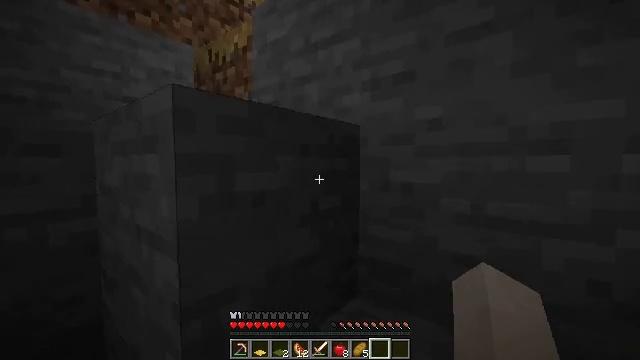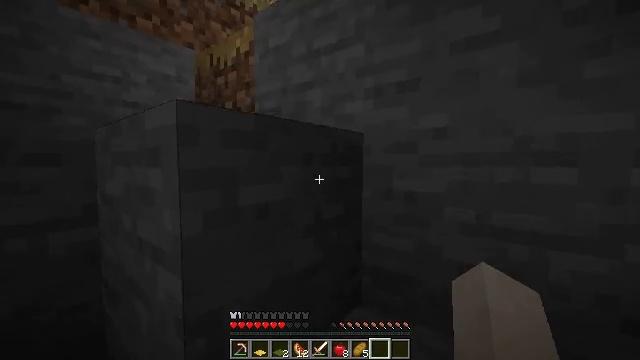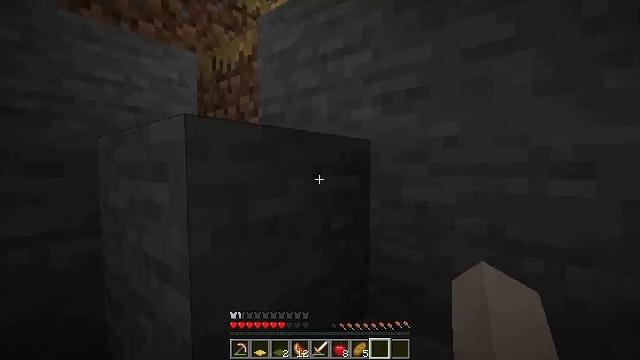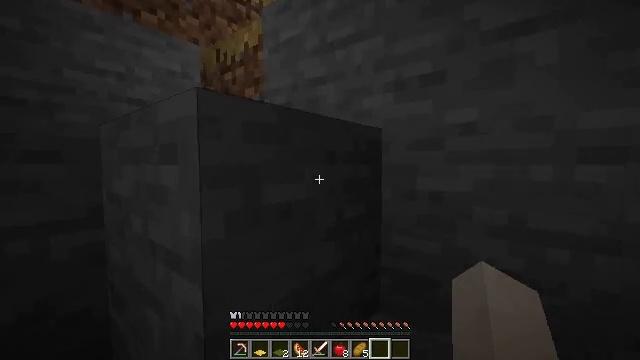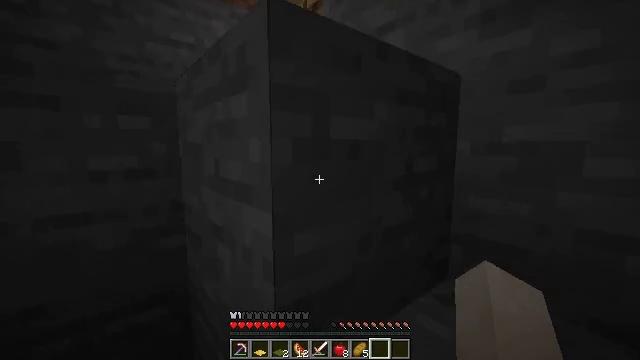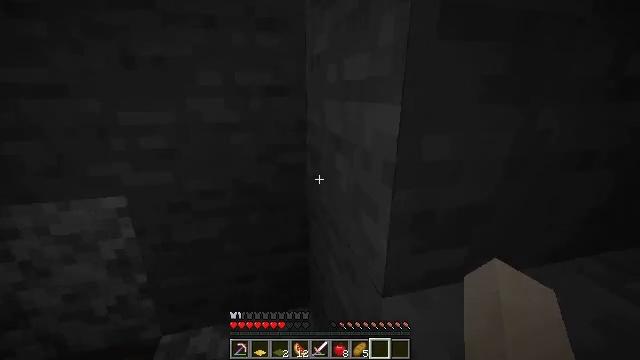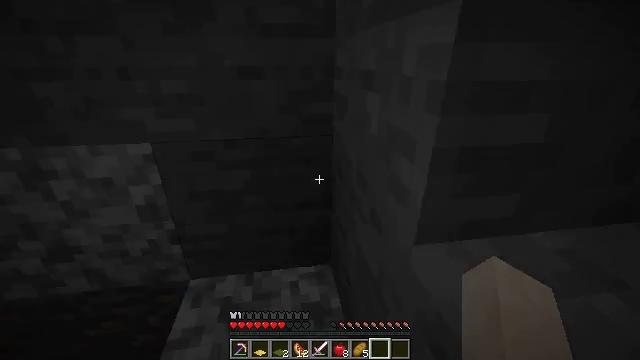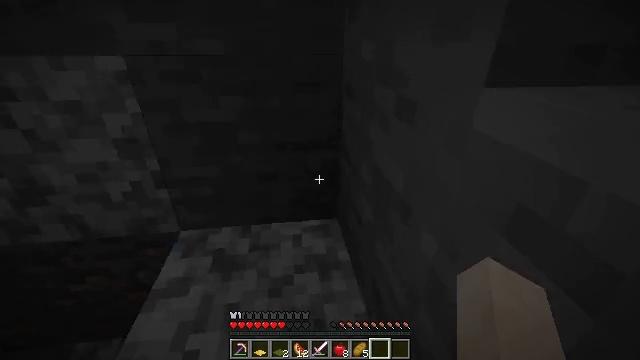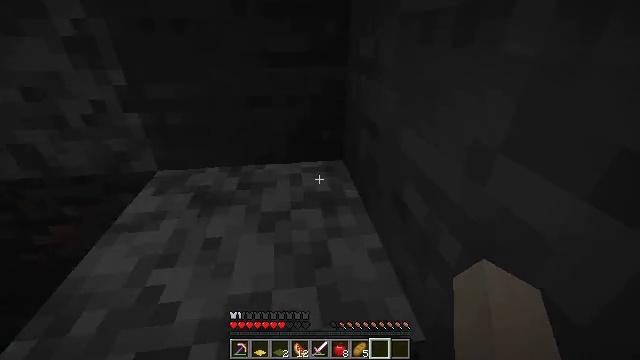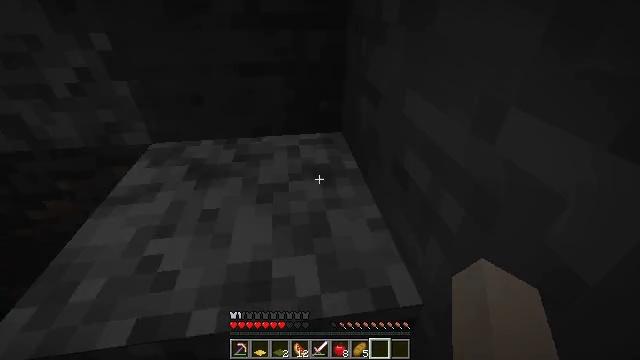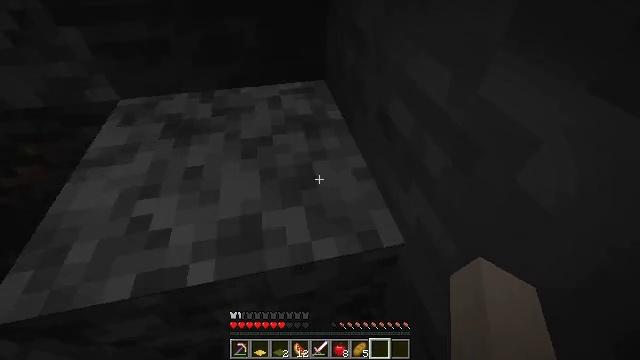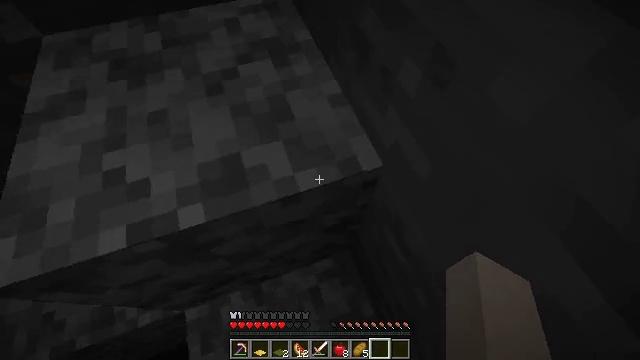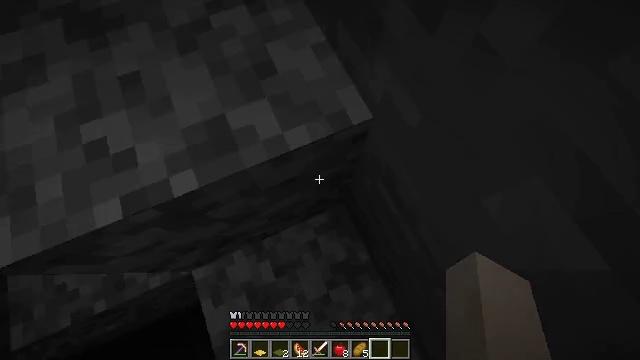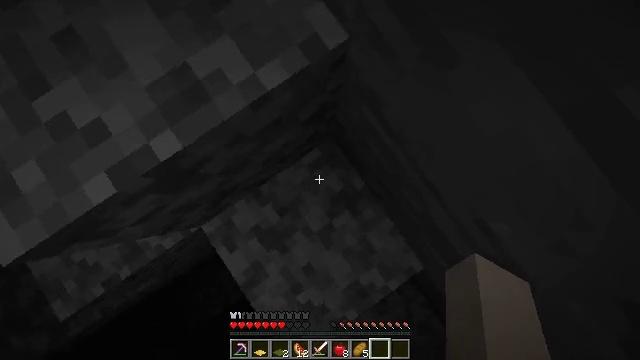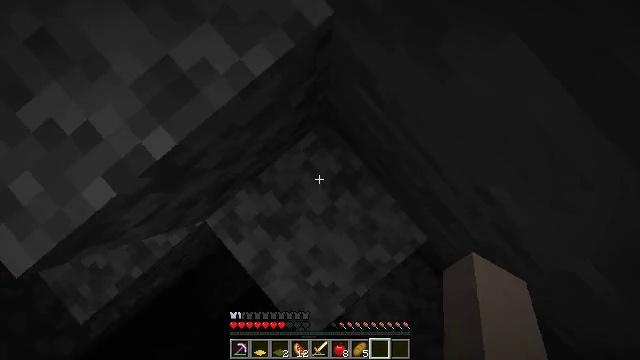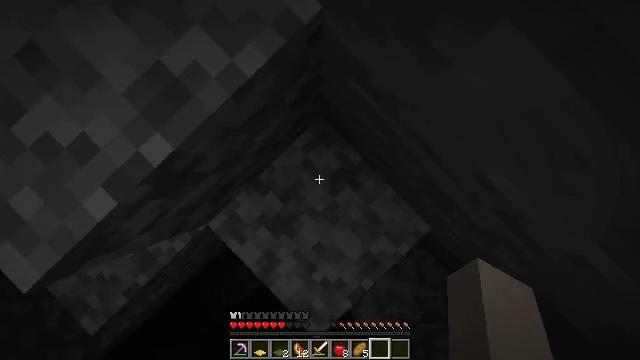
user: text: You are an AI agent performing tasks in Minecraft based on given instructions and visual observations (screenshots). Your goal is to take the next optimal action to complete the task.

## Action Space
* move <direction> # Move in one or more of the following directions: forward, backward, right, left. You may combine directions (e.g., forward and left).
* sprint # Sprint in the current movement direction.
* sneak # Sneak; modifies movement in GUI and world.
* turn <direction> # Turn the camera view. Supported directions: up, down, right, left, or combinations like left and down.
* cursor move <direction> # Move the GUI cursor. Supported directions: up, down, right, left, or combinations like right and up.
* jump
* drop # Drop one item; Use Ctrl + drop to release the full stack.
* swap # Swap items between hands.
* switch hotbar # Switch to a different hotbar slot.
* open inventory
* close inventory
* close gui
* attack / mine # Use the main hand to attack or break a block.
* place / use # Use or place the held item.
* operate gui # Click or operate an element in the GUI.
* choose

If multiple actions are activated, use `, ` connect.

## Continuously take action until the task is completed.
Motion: motion action
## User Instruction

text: Collect diorite
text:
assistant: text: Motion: move forward, jump
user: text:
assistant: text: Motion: move forward, jump
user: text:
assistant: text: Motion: move forward, jump
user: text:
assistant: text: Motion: move forward, turn left and down, jump
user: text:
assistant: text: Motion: move forward, turn left and down, jump
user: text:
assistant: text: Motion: turn left and down
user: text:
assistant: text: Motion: turn left and down
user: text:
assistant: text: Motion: turn down
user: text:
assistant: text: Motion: turn down
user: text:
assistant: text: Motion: turn right and down
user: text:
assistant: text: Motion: turn right and down
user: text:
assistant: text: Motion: turn right and down
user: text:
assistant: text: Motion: turn right and down
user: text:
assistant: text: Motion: turn right and down
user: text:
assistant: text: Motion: turn right
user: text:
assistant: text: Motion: no_op
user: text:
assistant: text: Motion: turn up
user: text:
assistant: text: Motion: turn left and up
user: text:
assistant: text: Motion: turn left and up
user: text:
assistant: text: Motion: turn left and up
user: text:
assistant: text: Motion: move left, turn left
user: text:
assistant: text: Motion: move left
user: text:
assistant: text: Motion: move forward and move left, turn left and up, jump
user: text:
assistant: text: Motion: move forward and move left, turn left and up, jump
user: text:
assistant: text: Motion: move forward and move left, turn left and up, jump
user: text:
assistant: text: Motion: move forward, jump
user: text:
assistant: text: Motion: move forward, jump
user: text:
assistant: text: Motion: no_op
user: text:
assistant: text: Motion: turn right
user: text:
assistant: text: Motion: turn right